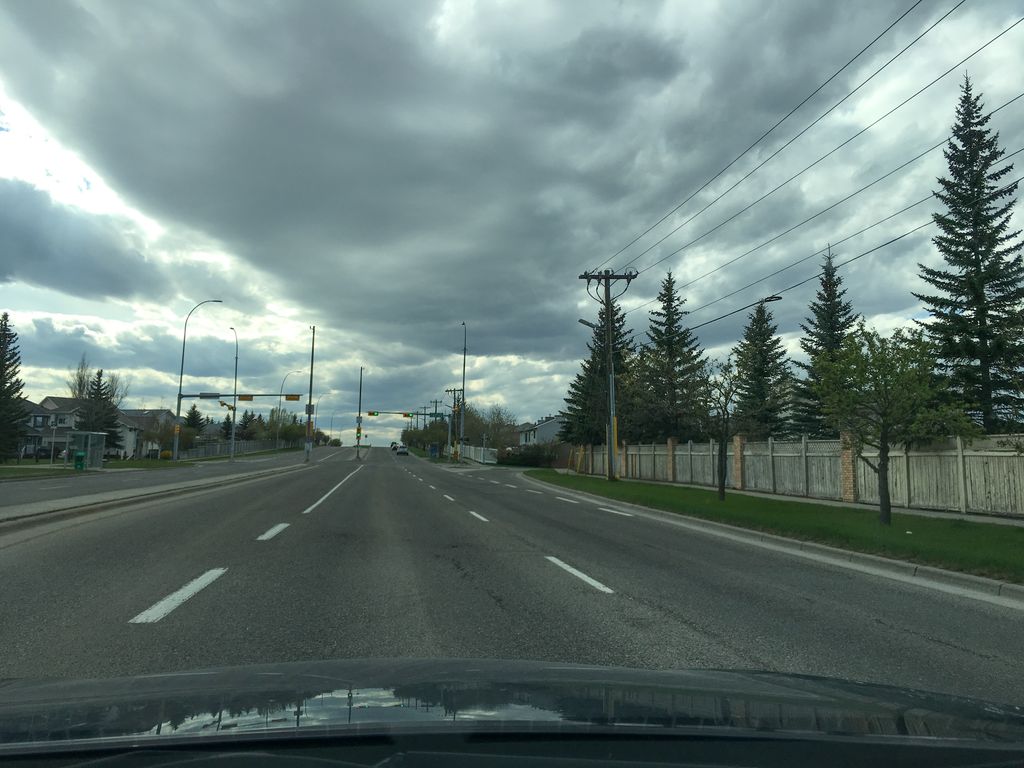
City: calgary